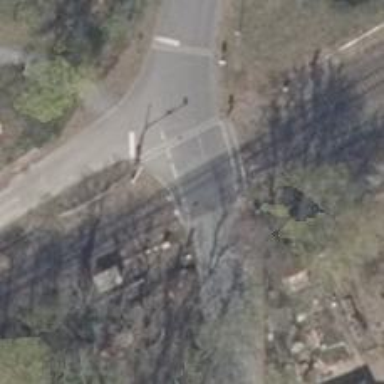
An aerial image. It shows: Level crossing with lights and saltire.